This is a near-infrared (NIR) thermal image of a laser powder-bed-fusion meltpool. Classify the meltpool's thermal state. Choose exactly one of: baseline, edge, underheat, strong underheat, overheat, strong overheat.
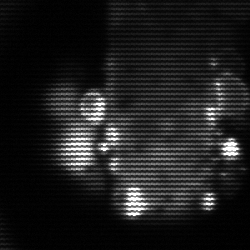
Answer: strong underheat